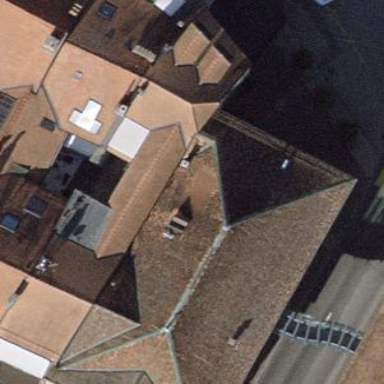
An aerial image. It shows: Commercial building housing restaurant with hipped roof.